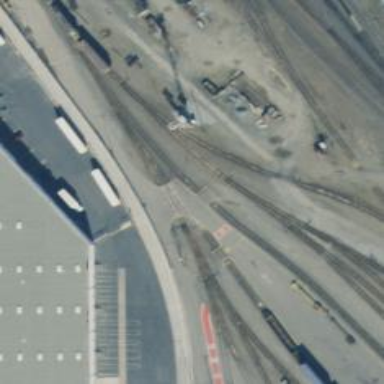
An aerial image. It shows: Railway yard.